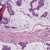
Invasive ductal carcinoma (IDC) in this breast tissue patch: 1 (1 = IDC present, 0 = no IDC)